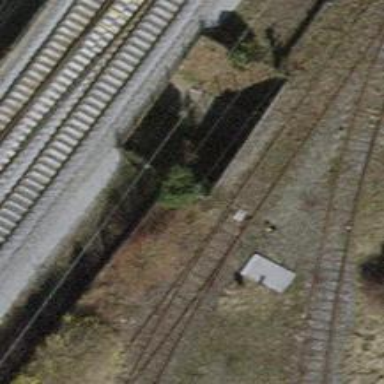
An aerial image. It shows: Disused railway spur with one track.